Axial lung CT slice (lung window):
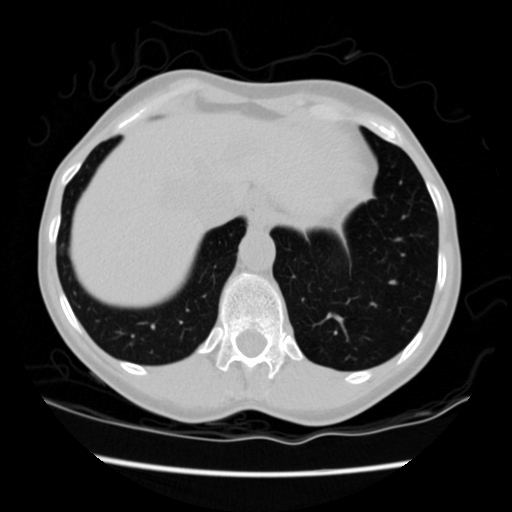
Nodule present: no